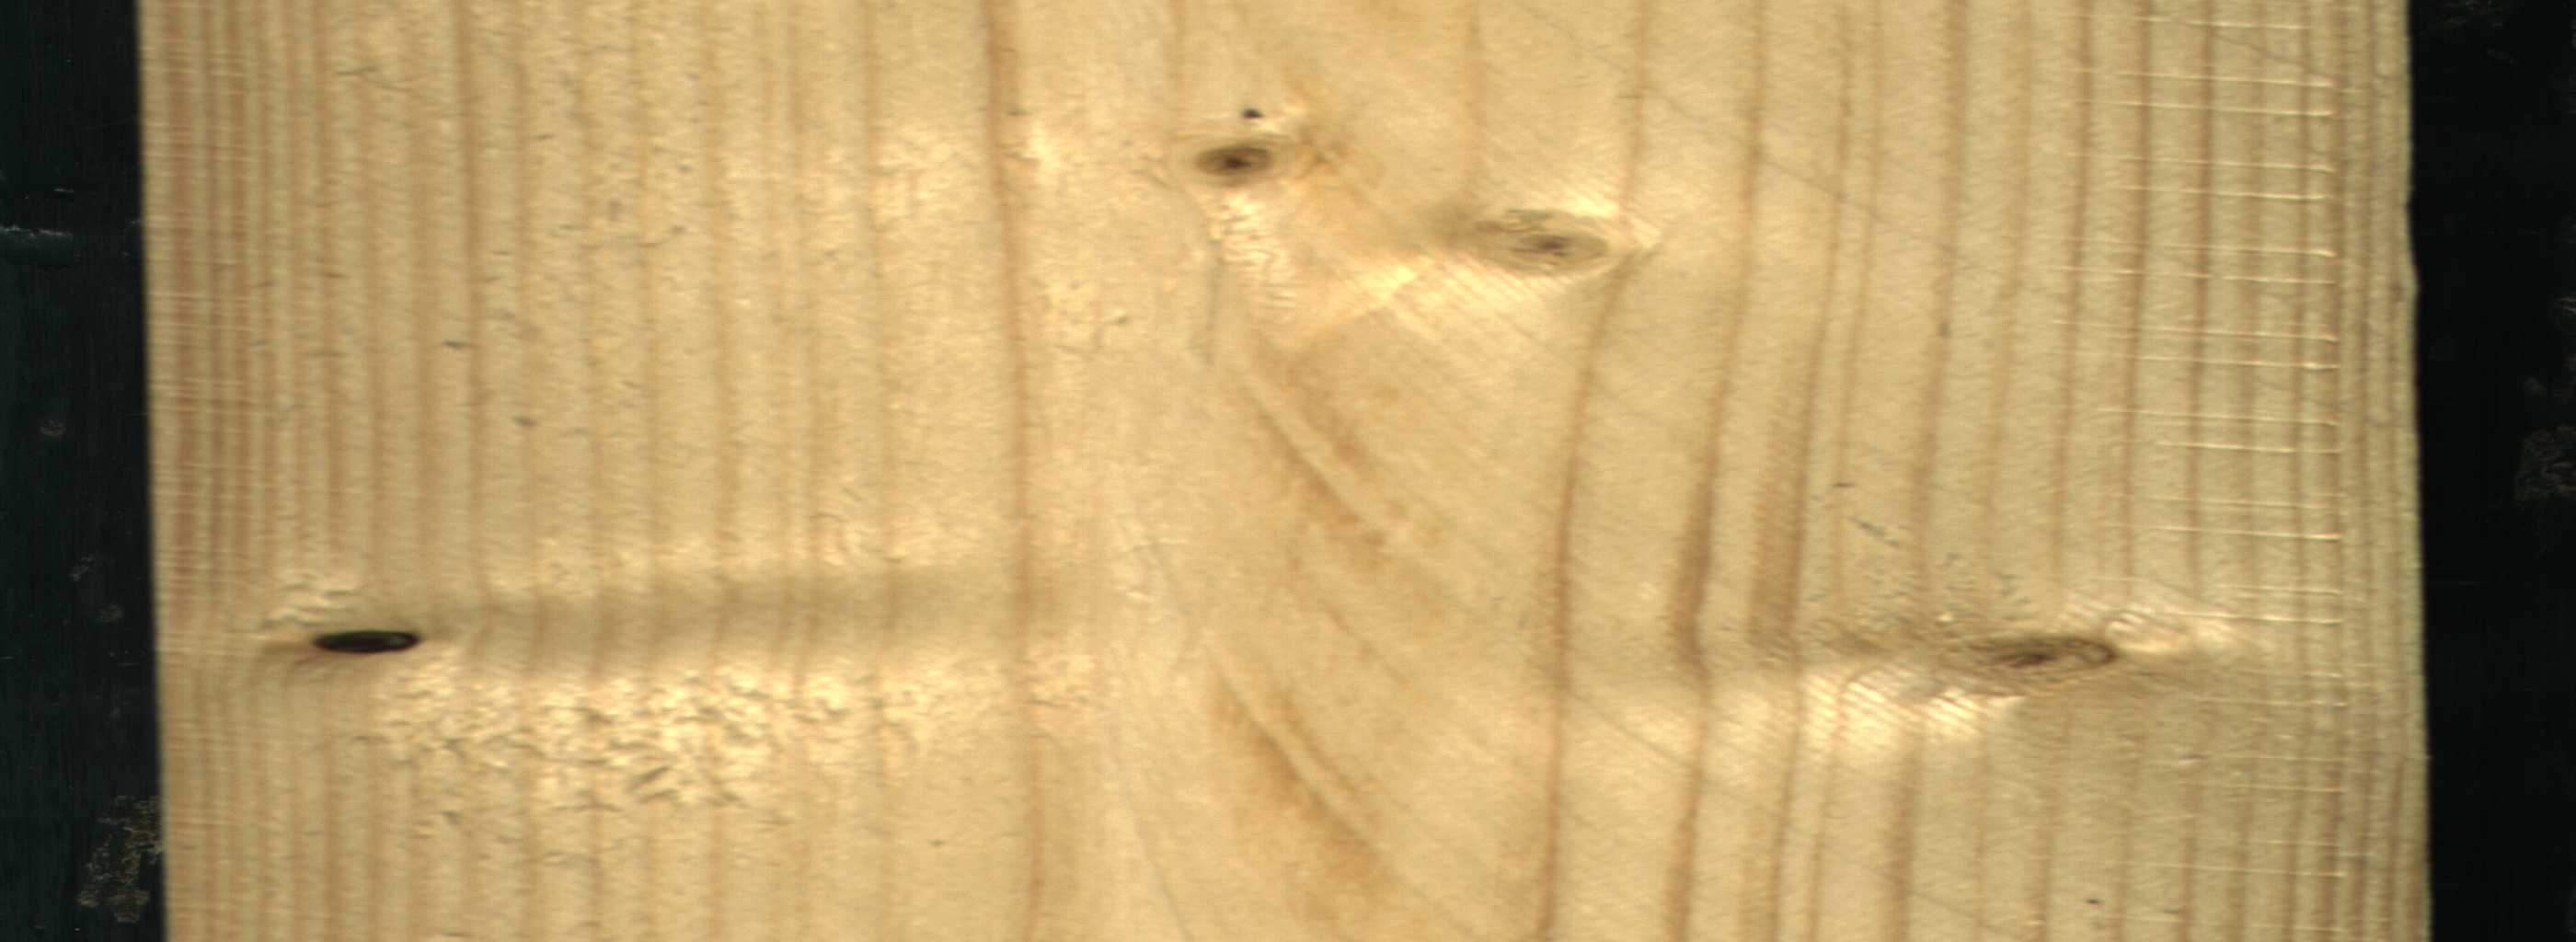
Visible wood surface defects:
Dead_Knot
Live_Knot
Live_Knot
Live_Knot